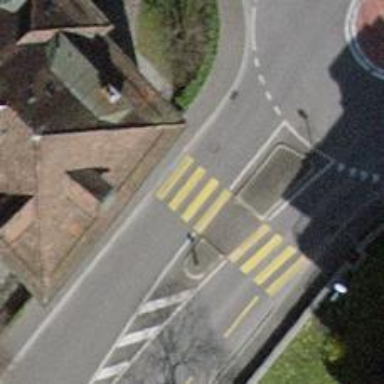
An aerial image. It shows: Marked crossing on the road.